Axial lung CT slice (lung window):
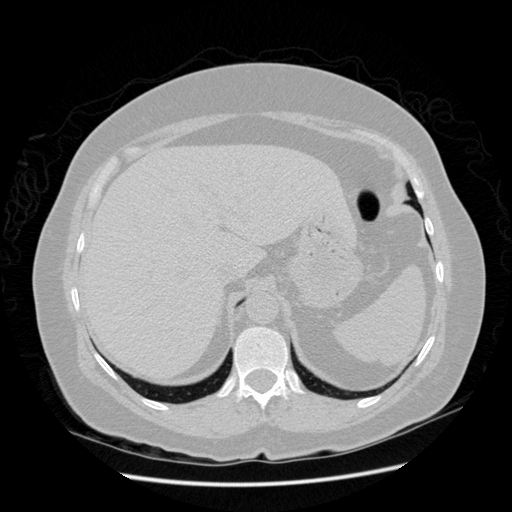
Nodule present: no